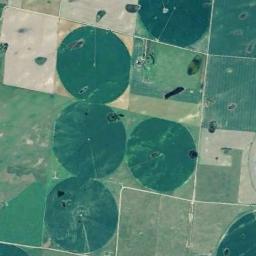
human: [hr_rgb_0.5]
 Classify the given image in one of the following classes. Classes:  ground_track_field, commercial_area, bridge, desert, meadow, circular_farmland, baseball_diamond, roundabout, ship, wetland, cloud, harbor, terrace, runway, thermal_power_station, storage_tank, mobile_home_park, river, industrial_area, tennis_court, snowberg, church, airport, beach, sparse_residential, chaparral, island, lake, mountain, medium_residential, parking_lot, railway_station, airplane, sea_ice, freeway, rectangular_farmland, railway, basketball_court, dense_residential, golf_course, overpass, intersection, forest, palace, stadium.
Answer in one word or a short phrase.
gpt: circular_farmland